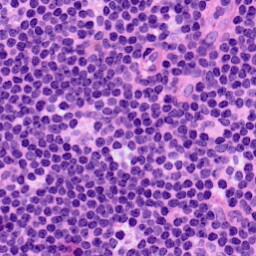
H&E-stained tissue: LymphNode